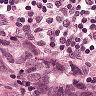
Metastatic tissue present: yes